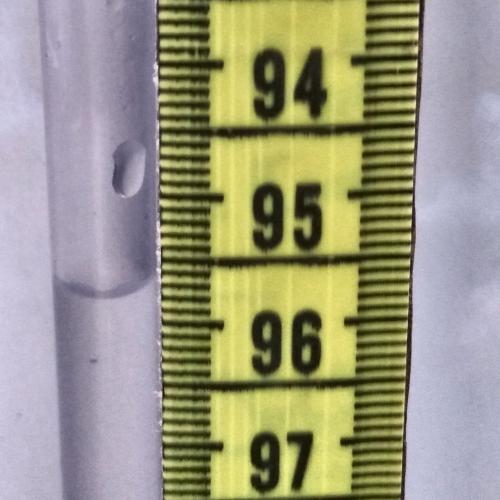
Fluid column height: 95.7 cm